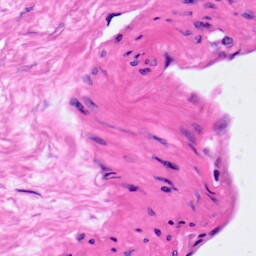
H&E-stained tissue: Pancreatic